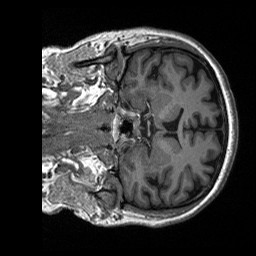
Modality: T1w
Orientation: coronal
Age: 49
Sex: female
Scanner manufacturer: siemens
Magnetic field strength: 3 T
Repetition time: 2.4 s
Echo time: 0.00226 s